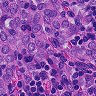
Metastatic tissue present: yes